【题型】填空题　【知识点】解析几何　【难度】easy
已知$A(2,0)$，$B(2,3)$，直线$l$过定点$P(1,2)$，且与线段$AB$相交，则直线$l$\\
的斜率$k$的取值范围是\underline{\qquad}.\\
【解答】
\noindent \textbf{【答案】} $-2 \leq k \leq 1$

\vspace{1em}
\noindent \textbf{【分析】}根据已知条件，结合直线的斜率公式，以及直线$l$与线段$AB$相交，即可求解.\\

\noindent \textbf{【详解】}由题意$A(2,0)$，$B(2,3)$，$P(1,2)$，\\
则$k_{PA} = \dfrac{0-2}{2-1} = -2$，$k_{PB} = \dfrac{3-2}{2-1} = 1$，\\
因为直线$l$与线段$AB$相交，\\

\vspace{1em}
\noindent 则直线$l$的斜率$k$的取值范围是$-2 \leq k \leq 1$.\\
故答案为：$-2 \leq k \leq 1$
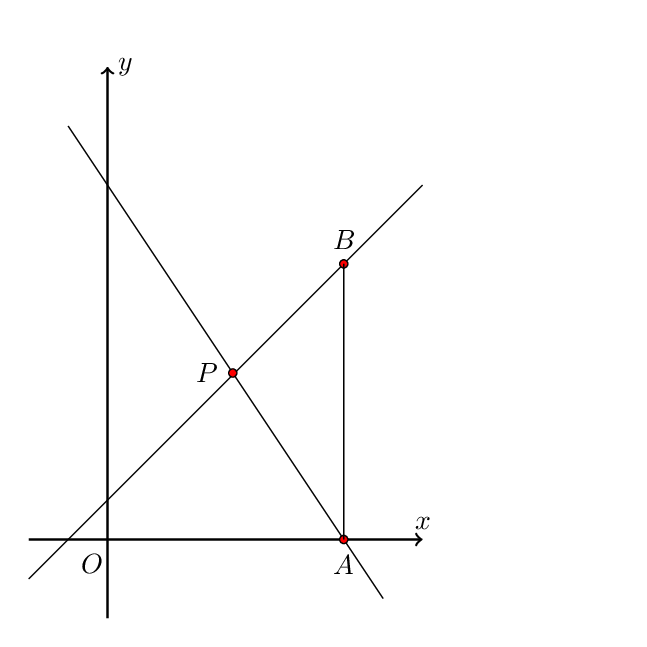